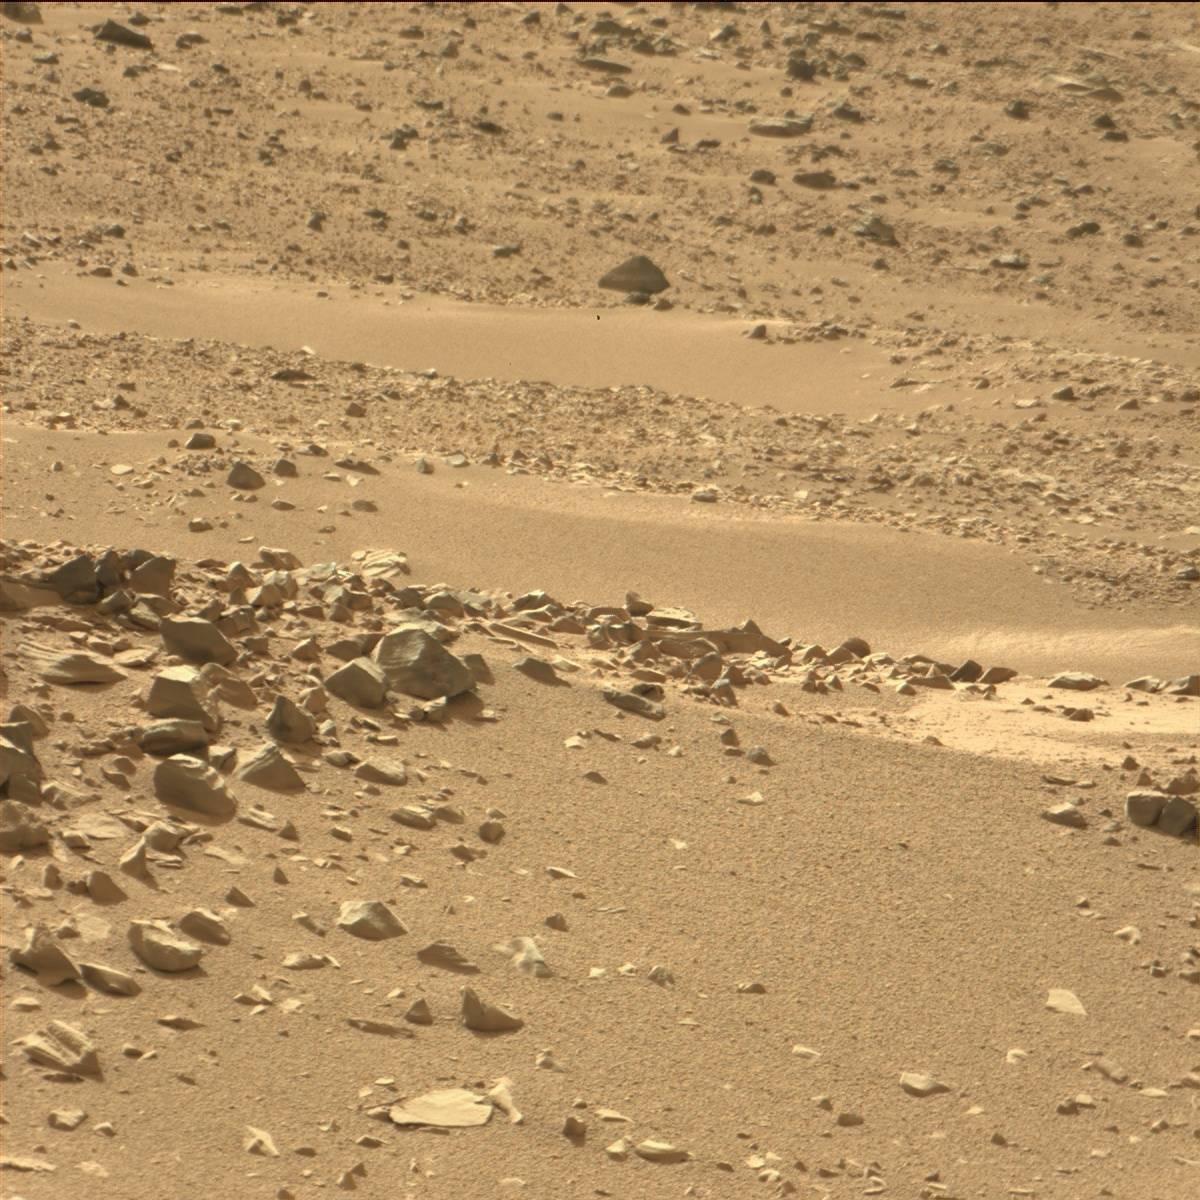
Terrain classes present: Bedrock, Rock, Sand / Soil